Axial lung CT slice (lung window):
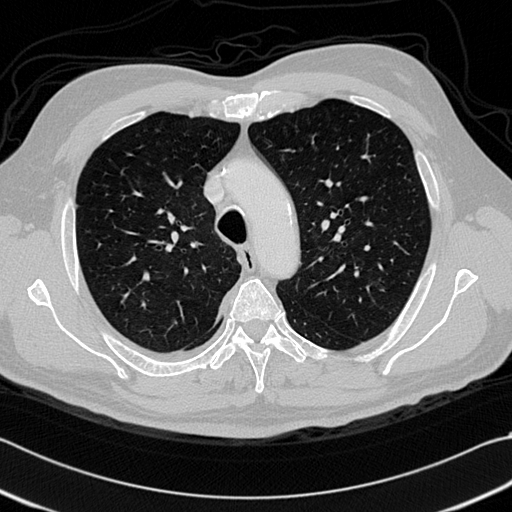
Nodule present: no